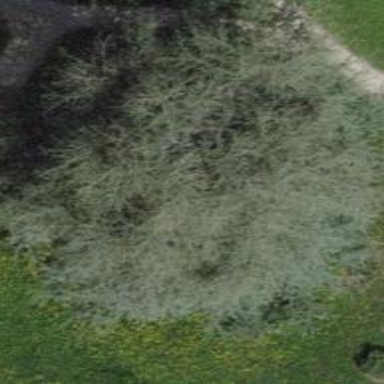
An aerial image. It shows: Needle-leaved tree in natural setting.